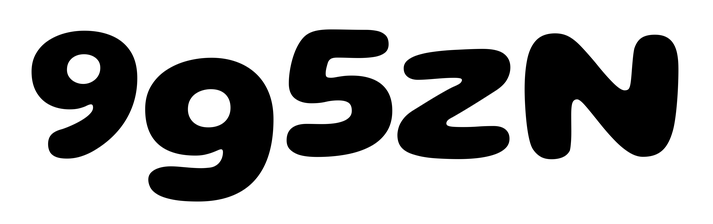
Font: Gluten_Bold